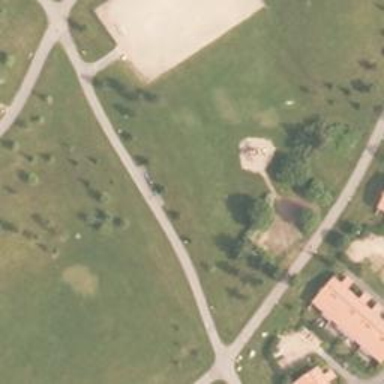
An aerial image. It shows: Disc golf hole.